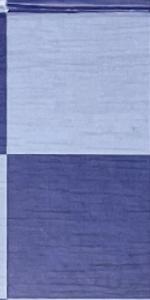
Label: Empty